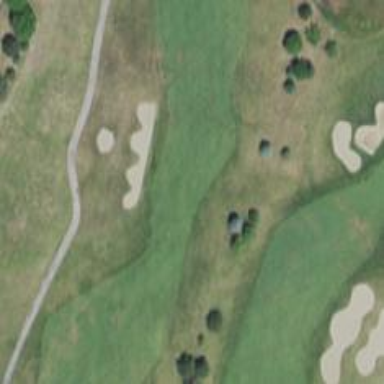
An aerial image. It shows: Golf hole.